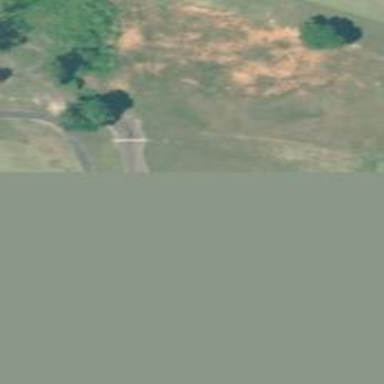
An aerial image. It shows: Service road on bridge designed for golf cartpath.